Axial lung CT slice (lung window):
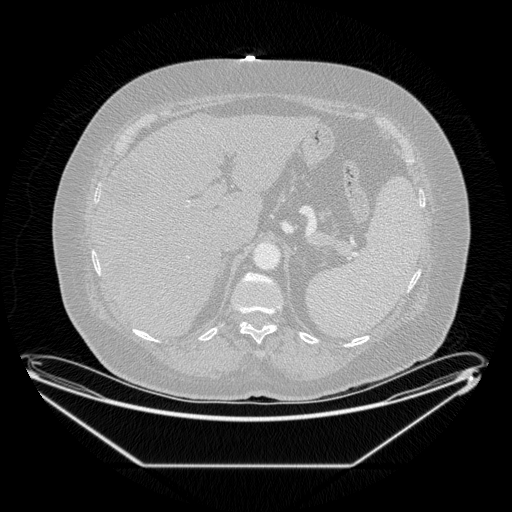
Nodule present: no